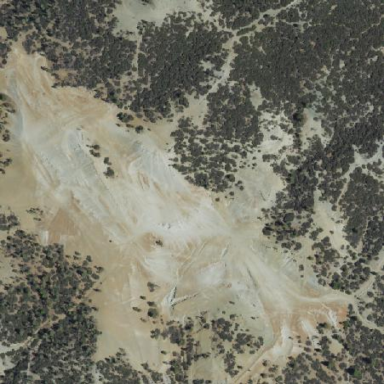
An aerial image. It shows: Quarry area.